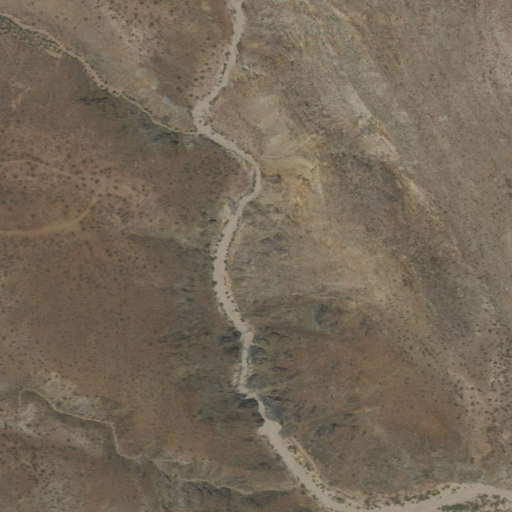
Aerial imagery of gap in California named The Narrows containing only shrub